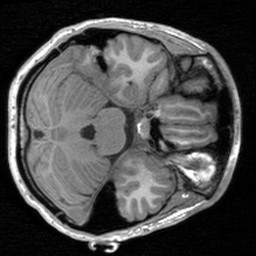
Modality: T1w
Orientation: axial
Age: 18
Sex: male
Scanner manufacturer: siemens
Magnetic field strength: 3 T
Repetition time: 1.9 s
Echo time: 0.00226 s